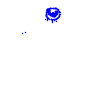
Particle: electron